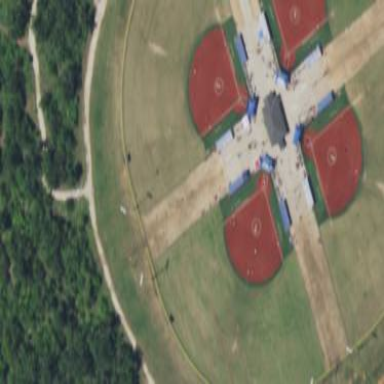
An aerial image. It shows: Softball pitch for baseball.